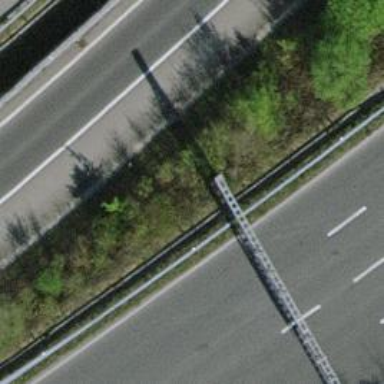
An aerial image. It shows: Gantry structure.